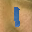
Label: 1